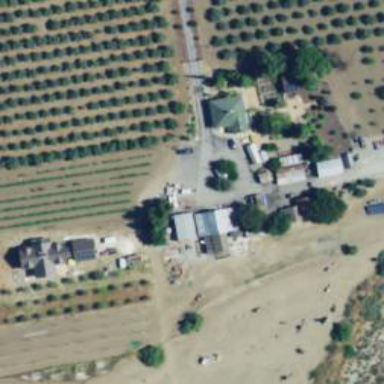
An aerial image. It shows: Olive orchard.